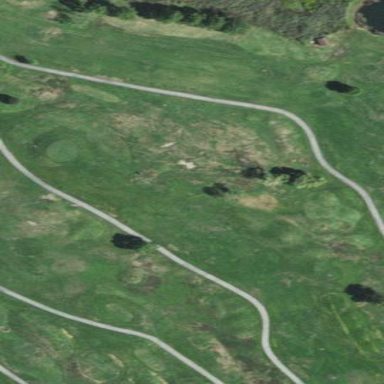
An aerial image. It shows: Well-maintained grassy golf fairway for the sport of golf.